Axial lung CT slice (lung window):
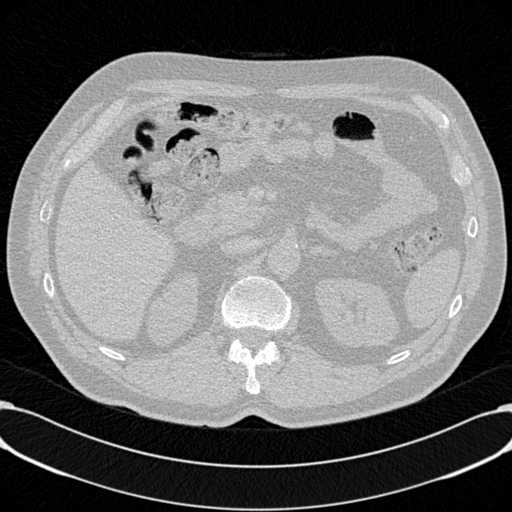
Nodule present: no